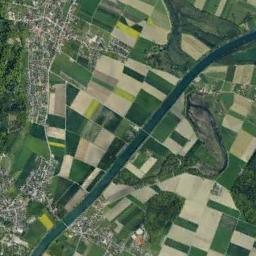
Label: river